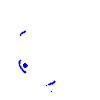
Particle: pion